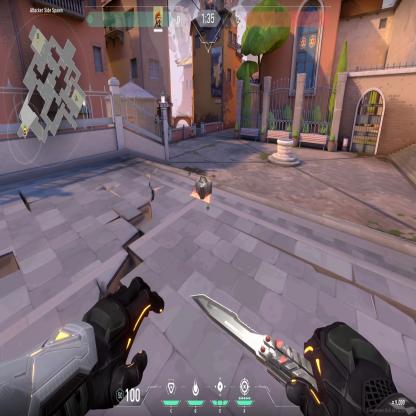
Label: dropped spike